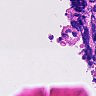
Metastatic tissue present: no